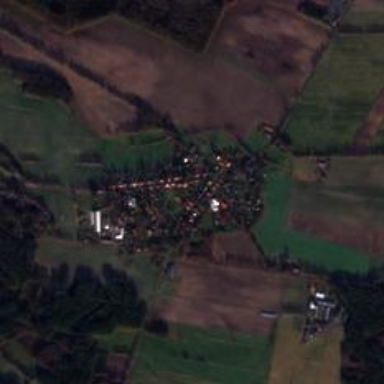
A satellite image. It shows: Village.